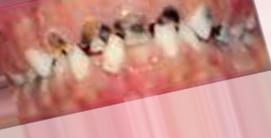
Condition: Caries